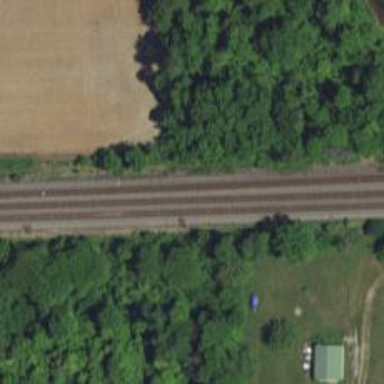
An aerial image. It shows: Railway track.